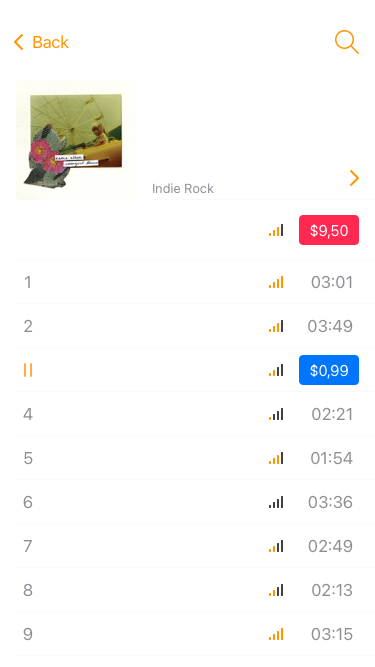
Text in this UI design:
Cowgirl
Blues